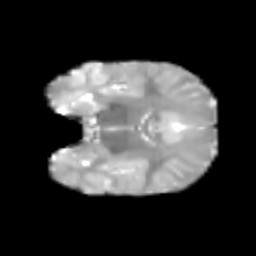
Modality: T2w
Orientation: coronal
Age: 5
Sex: male
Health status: healthy